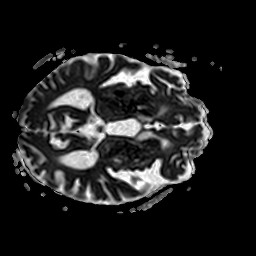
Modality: ADC
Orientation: axial
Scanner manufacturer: philips
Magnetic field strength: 3 T
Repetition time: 3.958 s
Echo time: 0.06119 s